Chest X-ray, PA view. Patient: 66 years old, sex F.
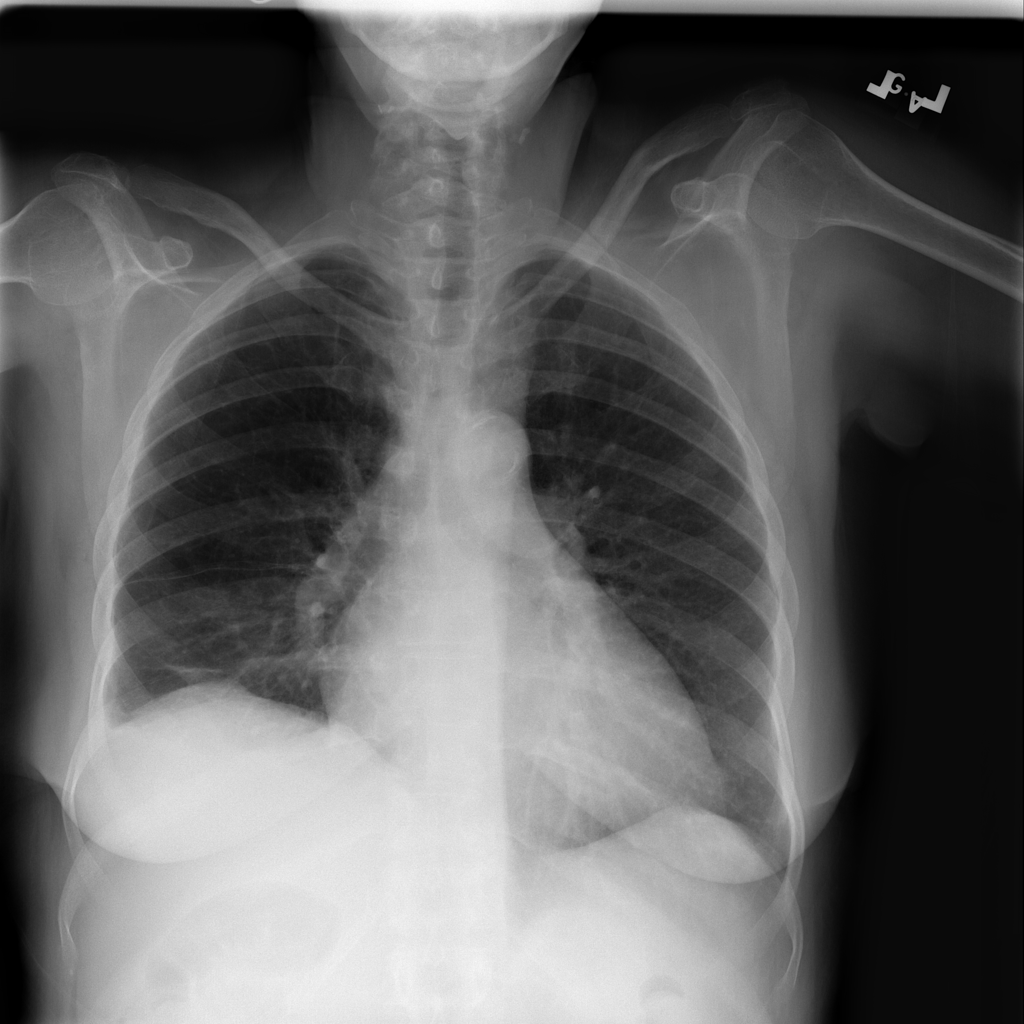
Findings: Cardiomegaly, Effusion